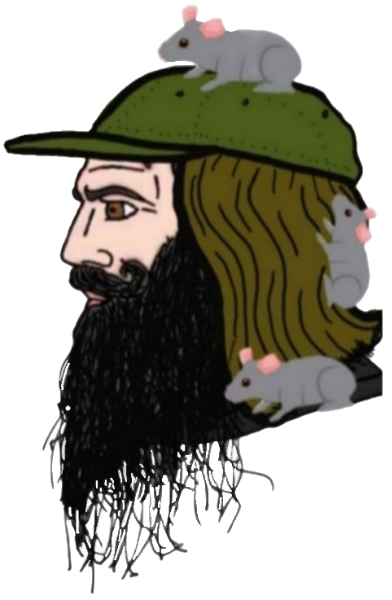
Label: 4_Yes_Chad